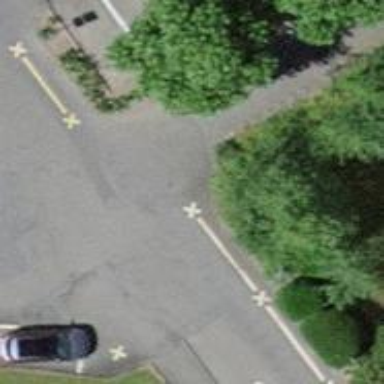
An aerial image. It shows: Footway made of cobblestone.